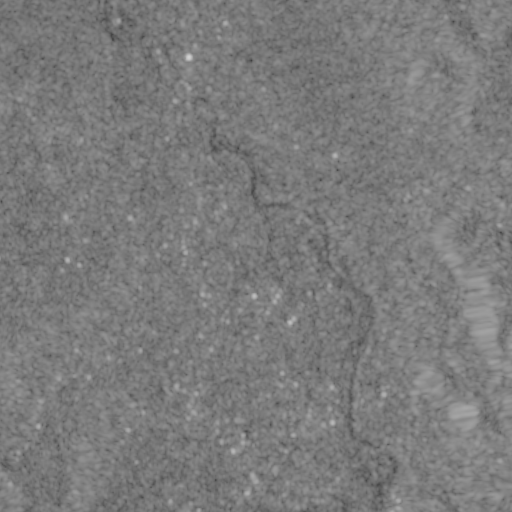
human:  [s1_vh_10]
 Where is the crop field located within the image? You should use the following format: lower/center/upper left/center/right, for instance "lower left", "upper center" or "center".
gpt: The crop field is located in the upper of the image.
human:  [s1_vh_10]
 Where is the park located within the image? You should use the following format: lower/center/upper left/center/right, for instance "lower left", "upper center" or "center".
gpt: The park is located in the lower left of the image.
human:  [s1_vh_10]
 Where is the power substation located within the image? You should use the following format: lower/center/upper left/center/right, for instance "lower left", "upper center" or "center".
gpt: The power substation is located in the center of the image.
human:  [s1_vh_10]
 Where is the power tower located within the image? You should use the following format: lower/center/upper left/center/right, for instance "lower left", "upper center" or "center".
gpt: The power tower is located in the center right of the image.
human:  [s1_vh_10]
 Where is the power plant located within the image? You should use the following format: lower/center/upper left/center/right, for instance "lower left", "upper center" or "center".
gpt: There is no power plant in the image.

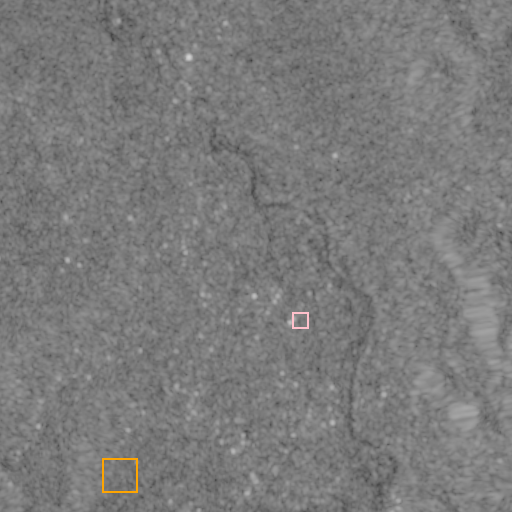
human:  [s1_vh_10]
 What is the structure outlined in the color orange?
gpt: The structure outlined in orange is a park.
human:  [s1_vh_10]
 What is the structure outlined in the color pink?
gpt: The structure outlined in pink is a power substation.
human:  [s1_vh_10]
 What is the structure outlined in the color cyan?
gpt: There is no cyan outline.